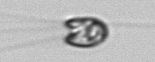
Label: flagellate_morphotype1